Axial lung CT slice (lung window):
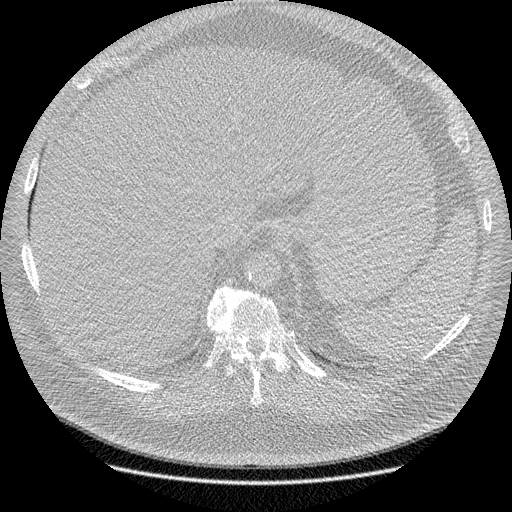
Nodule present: no